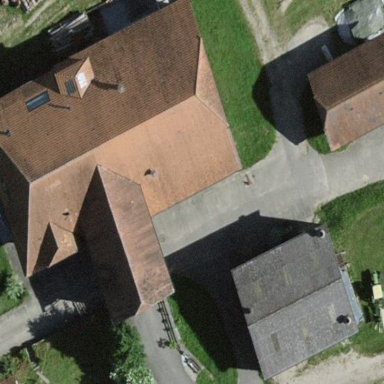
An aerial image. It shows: Farmyard area.